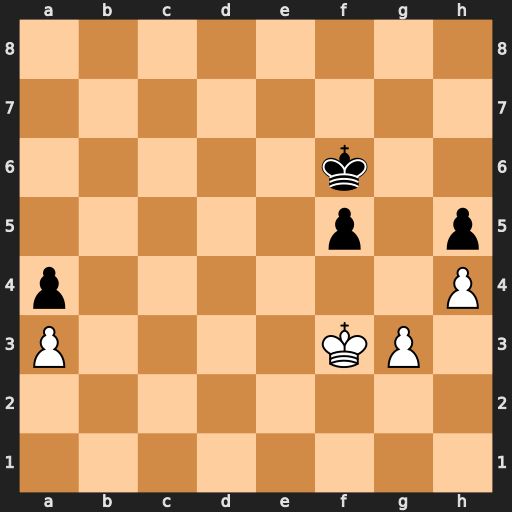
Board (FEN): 8/8/5k2/5p1p/p6P/P4KP1/8/8
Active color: w
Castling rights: -
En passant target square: -
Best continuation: Kf4 Ke6 Kg5 Ke5 Kxh5